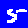
Digit: 5